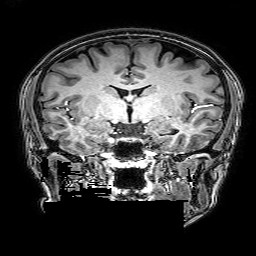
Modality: T1w
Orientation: sagittal
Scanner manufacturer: philips
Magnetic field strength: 3 T
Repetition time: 0.0096 s
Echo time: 0.0046 s